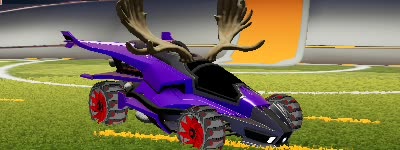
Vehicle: aftershock